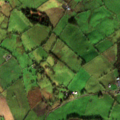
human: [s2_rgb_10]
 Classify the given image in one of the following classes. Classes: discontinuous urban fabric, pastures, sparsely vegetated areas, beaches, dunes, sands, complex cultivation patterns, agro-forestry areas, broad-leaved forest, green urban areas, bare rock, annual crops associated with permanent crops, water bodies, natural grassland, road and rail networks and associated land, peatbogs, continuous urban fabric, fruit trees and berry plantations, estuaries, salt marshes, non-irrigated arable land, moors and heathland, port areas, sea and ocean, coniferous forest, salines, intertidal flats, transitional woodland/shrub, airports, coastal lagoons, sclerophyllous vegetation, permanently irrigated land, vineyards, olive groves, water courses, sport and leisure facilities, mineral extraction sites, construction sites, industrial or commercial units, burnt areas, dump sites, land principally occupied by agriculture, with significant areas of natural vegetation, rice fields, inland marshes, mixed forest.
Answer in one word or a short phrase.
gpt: pastures, land principally occupied by agriculture, with significant areas of natural vegetation, broad-leaved forest